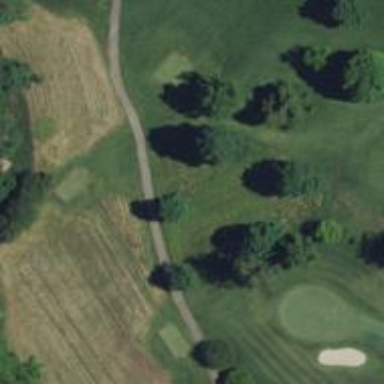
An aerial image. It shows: Service road designated as golf cart path.